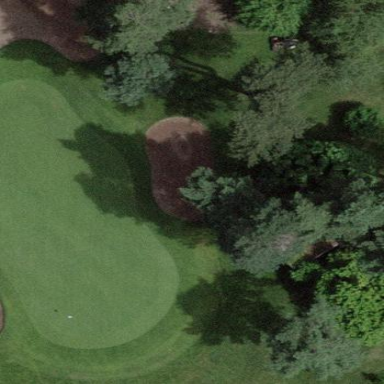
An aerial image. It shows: Golf bunker.